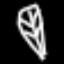
Label: leaf